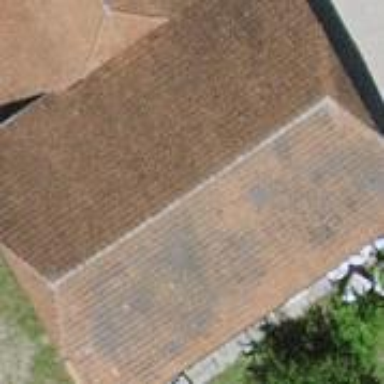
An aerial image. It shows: Gabled barn with distinct roof shape.